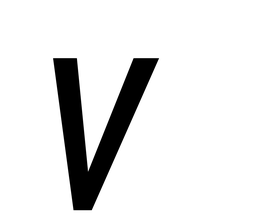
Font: Roboto-Italic_Condensed_Italic